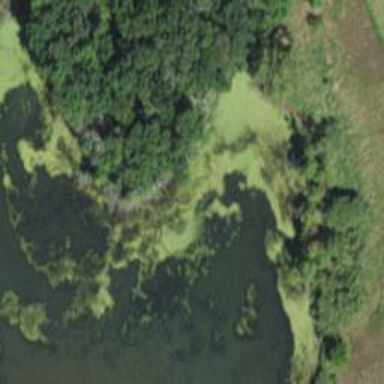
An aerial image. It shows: Pond surrounded by natural water.